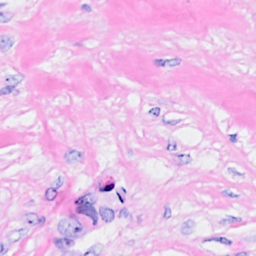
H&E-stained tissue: Breast